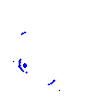
Particle: proton